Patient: sex M, age 42
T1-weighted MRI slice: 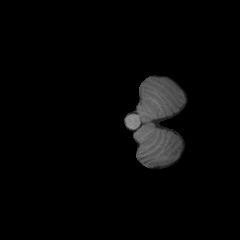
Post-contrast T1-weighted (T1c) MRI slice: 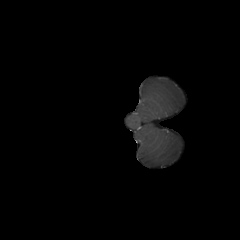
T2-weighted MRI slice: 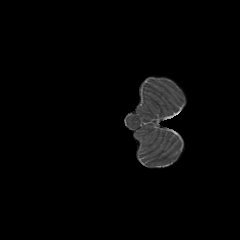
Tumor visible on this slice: no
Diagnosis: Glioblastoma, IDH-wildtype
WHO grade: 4